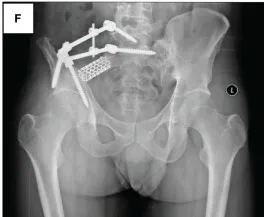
Lung CT, operative photograph, tumor specimen, X-ray, and pelvic CT after surgery. (F) Partial bone loss in the right ilium and sacrum, with metal fixation in the corresponding areas.
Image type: radiology (x_ray)